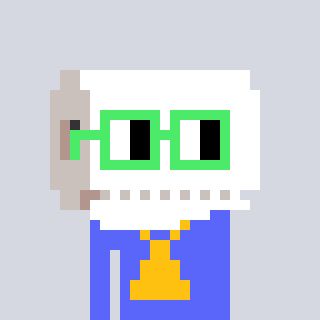
a pixel art character with square light green glasses, a toiletpaper-full-shaped head and a purple-colored body on a cool background